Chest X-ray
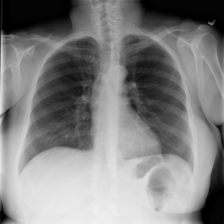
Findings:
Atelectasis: negative
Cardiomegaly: negative
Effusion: negative
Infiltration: negative
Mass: negative
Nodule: negative
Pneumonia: negative
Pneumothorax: negative
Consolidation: negative
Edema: negative
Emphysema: negative
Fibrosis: negative
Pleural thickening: negative
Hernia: negative